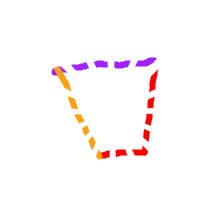
Shape: trapezoid